RGB frame:
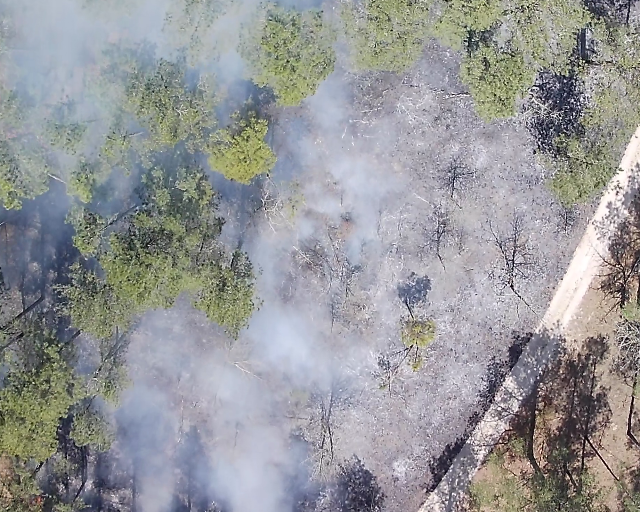
Thermal frame:
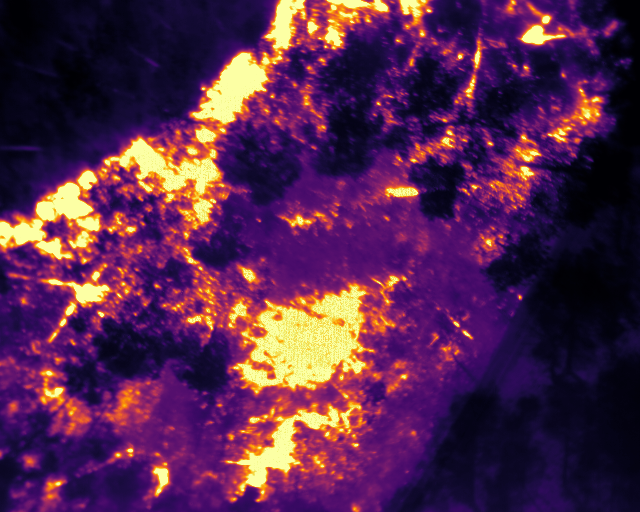
Captured: 2026-02-27 02:38:48
Pixels at or above 80 °C: 127647 (fraction of frame: 0.3895)